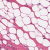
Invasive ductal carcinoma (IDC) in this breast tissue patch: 0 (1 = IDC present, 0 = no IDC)